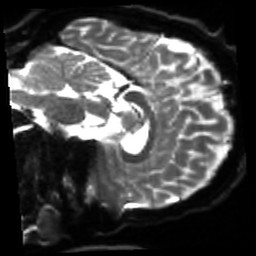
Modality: sbref
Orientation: sagittal
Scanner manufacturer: siemens
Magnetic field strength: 3 T
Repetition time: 4 s
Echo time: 0.0594 s